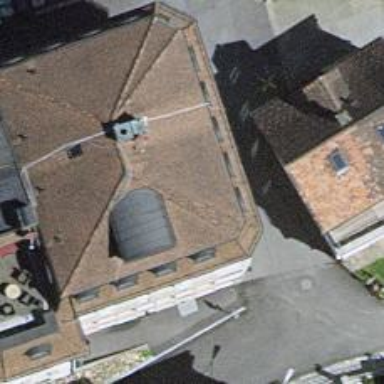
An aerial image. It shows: Restaurant.